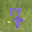
Label: 7